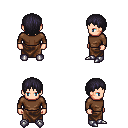
a pixel art fantasy rpg character, male body template, human, light skin, brown long-sleeve shirt, robe skirt, raven plain hairstyle, metal boots, four views (front, back, left, right), 2x2 character sprite sheet, small pixel art, hard edges, no anti-aliasing